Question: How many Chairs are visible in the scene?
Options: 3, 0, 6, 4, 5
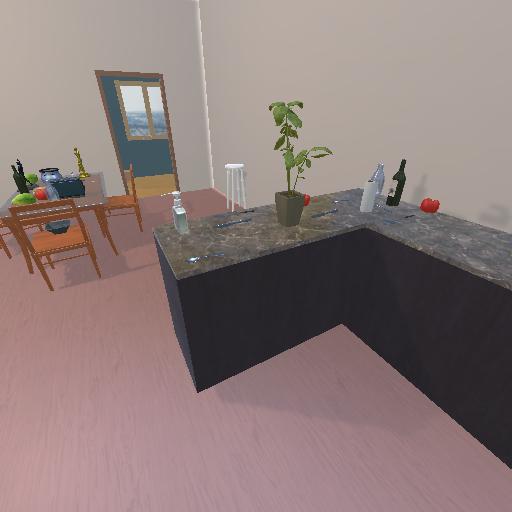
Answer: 3